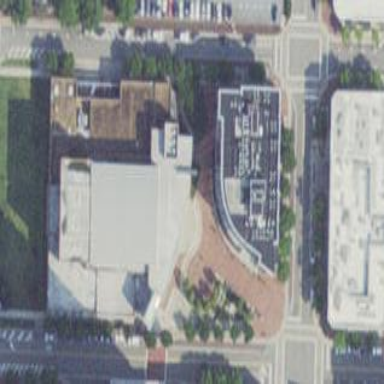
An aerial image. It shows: Arts centre building.